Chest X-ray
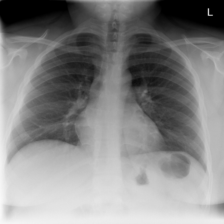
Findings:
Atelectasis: negative
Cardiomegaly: negative
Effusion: negative
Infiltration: negative
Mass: negative
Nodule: negative
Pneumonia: negative
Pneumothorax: negative
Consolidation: negative
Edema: negative
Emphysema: negative
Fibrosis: negative
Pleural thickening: negative
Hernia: negative